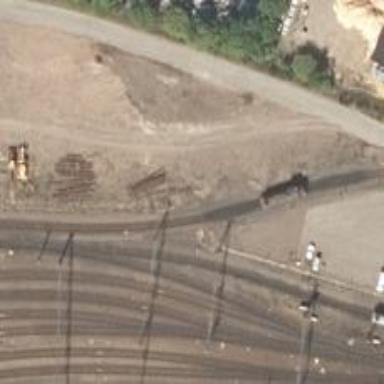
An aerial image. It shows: Rail yard with electrified contact lines for railway operations.